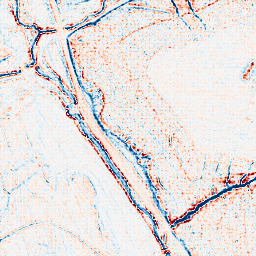
Category: edge_preserving
Decomposition family: anisotropic_diffusion
Decomposition parameters: iterations: 5
kappa: 50
gamma: 0.2
Upsampling method: sinc_hamming
Upsampling parameters: scale: 4
kernel_size: 4
Upsampling scale: 4